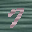
Label: 7